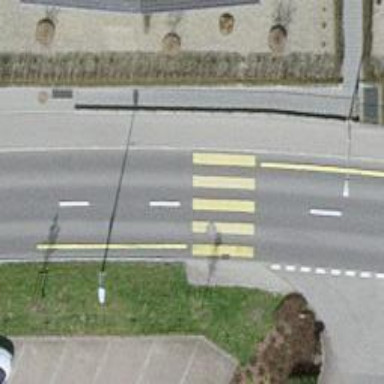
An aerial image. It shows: Uncontrolled zebra crossing with zebra markings.